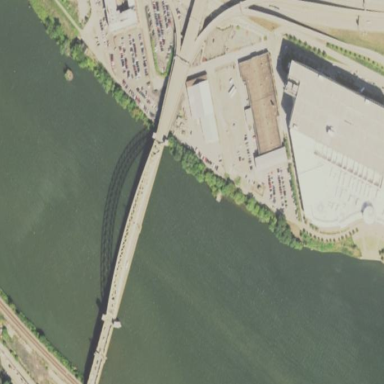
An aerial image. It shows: Architectural bridge with arched structure.